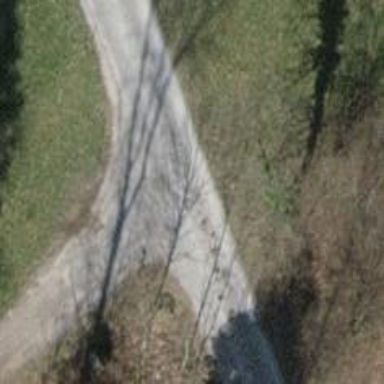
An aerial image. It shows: Unclassified road with asphalt surface.